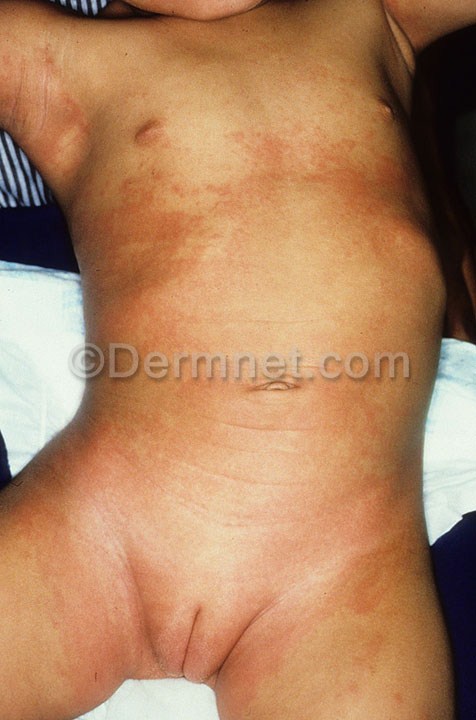
Disease: Exanthems and Drug Eruptions